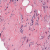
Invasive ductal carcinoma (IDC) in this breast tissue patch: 0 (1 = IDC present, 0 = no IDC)